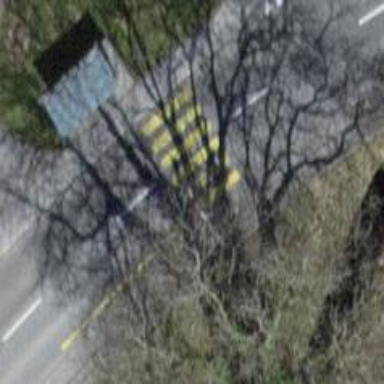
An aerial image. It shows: Marked zebra crossing on the road.